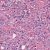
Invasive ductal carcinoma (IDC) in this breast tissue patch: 1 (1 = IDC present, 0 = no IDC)